Question: When the DataGrid below gets the focus for the first time and only the first time (ie, after some other control has had the focus), the last row, 2nd column should be focused and in edit.

I added a handler for the DataGrid.GotFocus, but it's complicated code and not getting the result above.
Anyone got an elegant, bullet proof solution?
---
I made tiny modifications to the code
1. the sender should always be the grid I want, so I just used that instead of relying on a name
2. When the SelectionUnit is FullRow, as my grid was before I changed it to CellOrRowHeader you apparently can't call SelectedCells.Clear()
Code below:
'''
private void OnDataGridKeyboardGotFocus(object sender, KeyboardFocusChangedEventArgs e)
{
var dg = sender as DataGrid;
if (_hasHadInitialFocus) return;
var rowIndex = dg.Items.Count - 2;
if (rowIndex >= 0 && dg.Columns.Count - 1 >= 0)
{
var column = dg.Columns[dg.Columns.Count - 1];
var item = dg.Items[rowIndex];
var dataGridCellInfo = new DataGridCellInfo(item, column);
if (dg.SelectionUnit != DataGridSelectionUnit.FullRow) {
dg.SelectedCells.Clear();
dg.SelectedCells.Add(dataGridCellInfo);
}
else {
var row = dg.GetRow(rowIndex);
row.IsSelected = true;
}
dg.CurrentCell = dataGridCellInfo;
dg.BeginEdit();
}
_hasHadInitialFocus = true;
}
'''
# New Question
I want to repeat the selection when the focus goes to another control in the window and then back to the grid.
I thought I could turn that _hasHadInitialFocus latch to false in a LostFocus event, but the code below is firing on cell changes.
Do you know how I should be trapping the lost focus event better, and do you agree that is the place to turn the latch off?
'''
private void DataGridLostFocus(object sender, RoutedEventArgs e) {
_hasHadInitialFocus = false;
}
'''
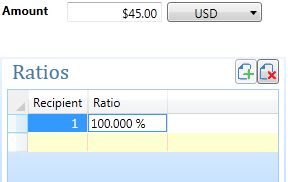
Answer: You may have to fiddle with the offsets depending on whether there's an new item row visible or not, but this works for me.
'''
private bool _hasHadInitialFocus;
private void DataGridGotKeyboardFocus(object sender, KeyboardFocusChangedEventArgs e)
{
if (!_hasHadInitialFocus)
{
if (dataGrid.Items.Count - 2 >= 0 && dataGrid.Columns.Count - 1 >= 0)
{
var dataGridCellInfo = new DataGridCellInfo(
dataGrid.Items[dataGrid.Items.Count - 2], dataGrid.Columns[dataGrid.Columns.Count - 1]);
dataGrid.SelectedCells.Clear();
dataGrid.SelectedCells.Add(dataGridCellInfo);
dataGrid.CurrentCell = dataGridCellInfo;
dataGrid.BeginEdit();
}
_hasHadInitialFocus = true;
}
}
'''
I noticed that clicking into the grid leaves one cell selected and the target cell in edit mode. A solution to this if required is:
'''
private void DataGridGotKeyboardFocus(object sender, KeyboardFocusChangedEventArgs e)
{
EditCell();
}
private void PreviewMouseLBDown(object sender, MouseButtonEventArgs e)
{
if (!_hasHadInitialFocus)
{
e.Handled = true;
EditCell();
}
}
private void EditCell()
{
if (!_hasHadInitialFocus)
{
if (dataGrid.Items.Count - 2 >= 0 && dataGrid.Columns.Count - 1 >= 0)
{
var dataGridCellInfo = new DataGridCellInfo(
dataGrid.Items[dataGrid.Items.Count - 2], dataGrid.Columns[dataGrid.Columns.Count - 1]);
dataGrid.SelectedCells.Clear();
dataGrid.SelectedCells.Add(dataGridCellInfo);
dataGrid.CurrentCell = dataGridCellInfo;
dataGrid.BeginEdit();
}
_hasHadInitialFocus = true;
}
}
'''